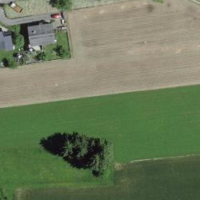
EUNIS habitat code: 52
Species observed at this site:
Chelidonium majus